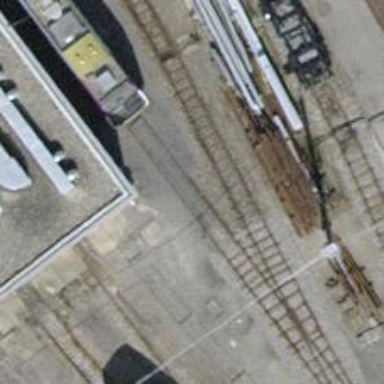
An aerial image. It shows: Narrow-gauge railway with one track passing through service yard. The railway is electrified with contact line.